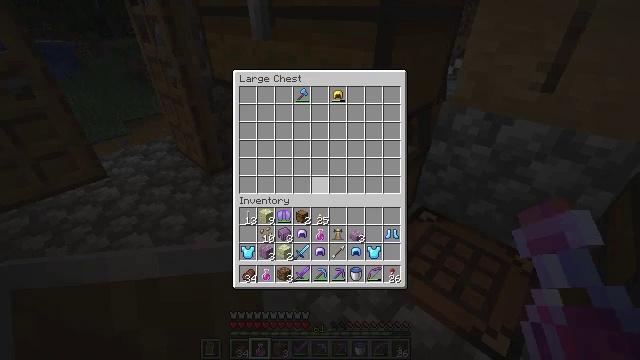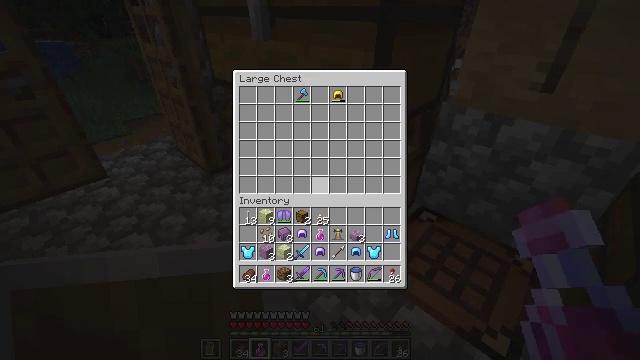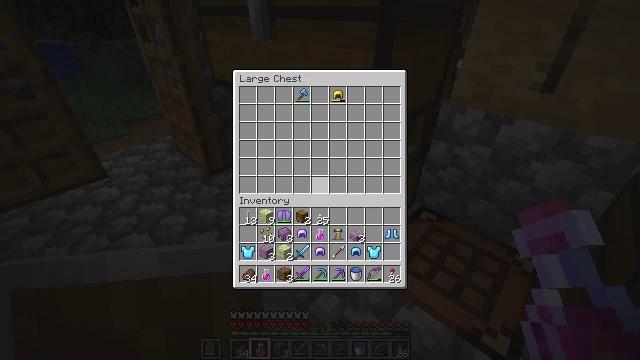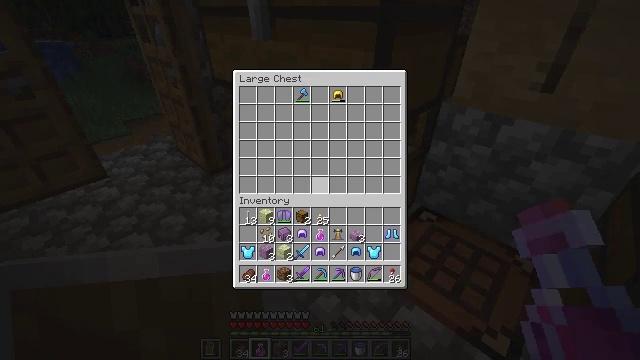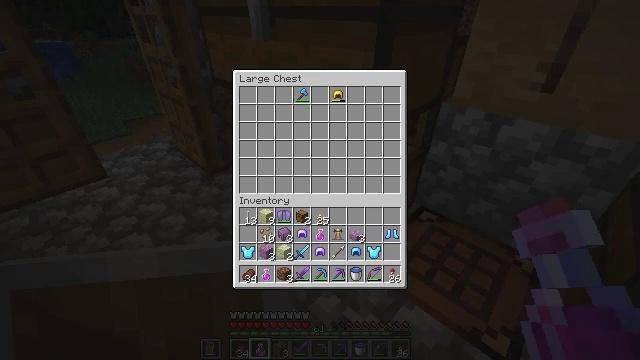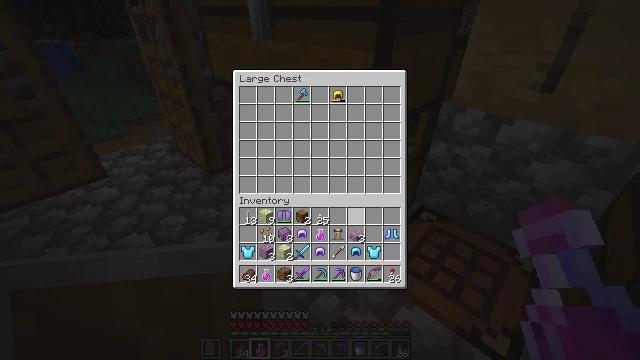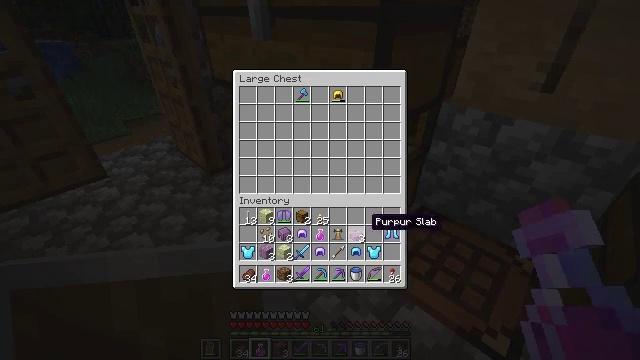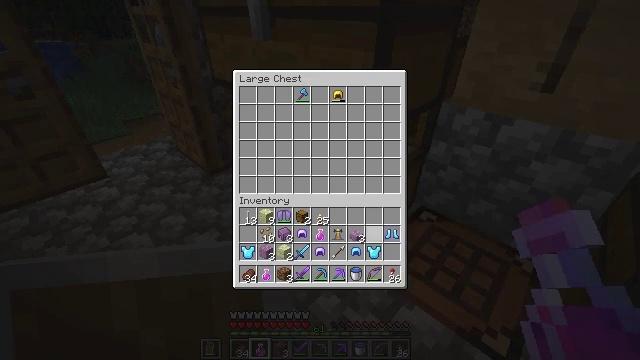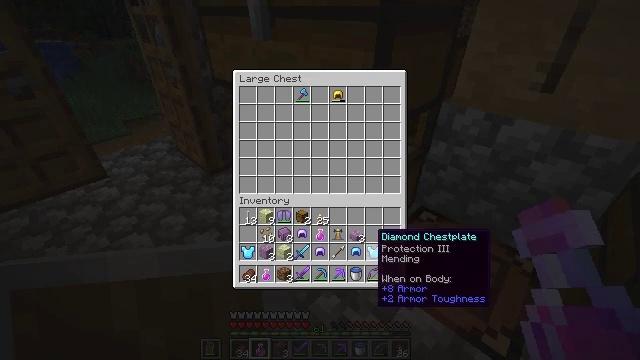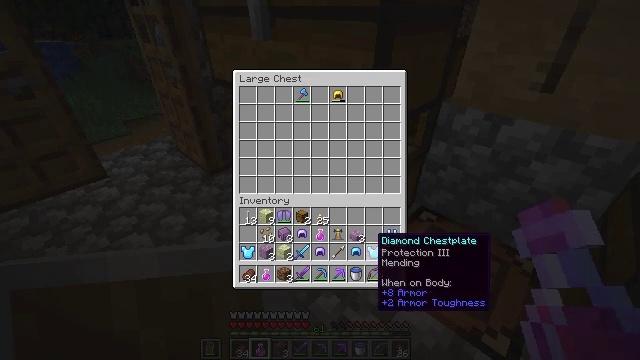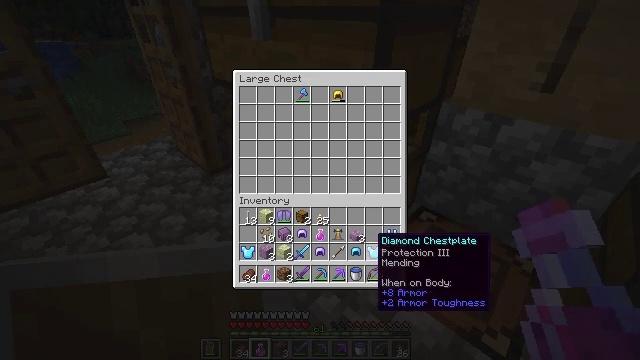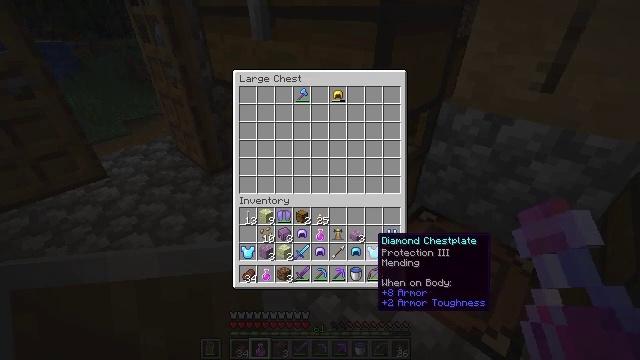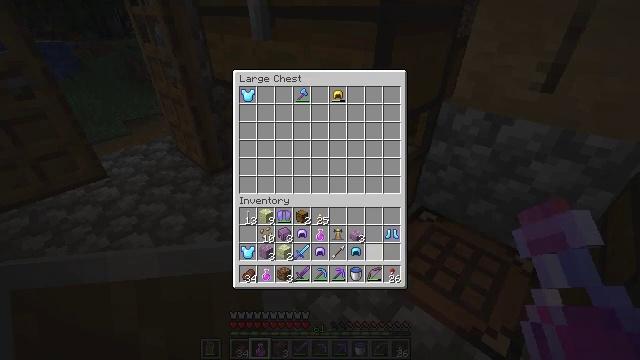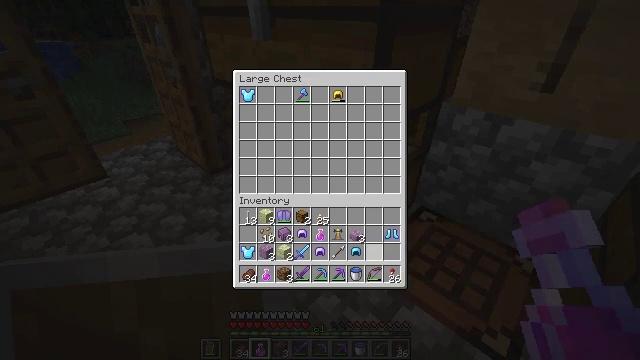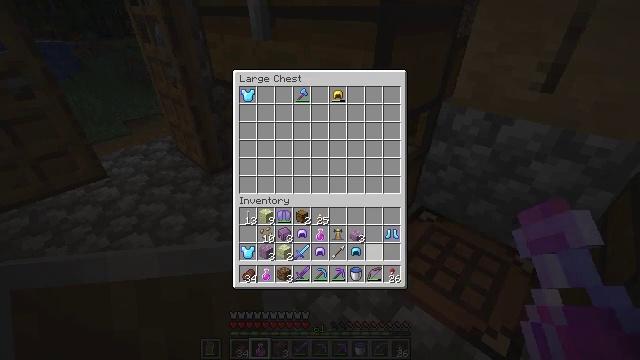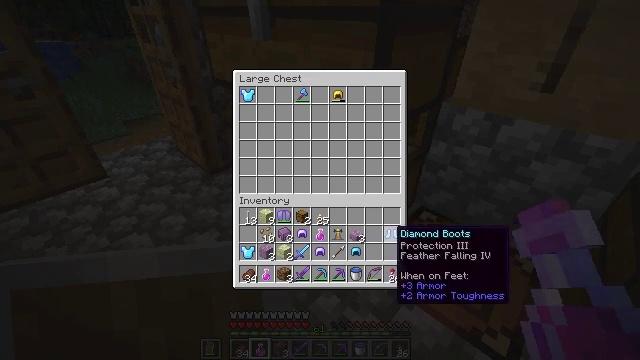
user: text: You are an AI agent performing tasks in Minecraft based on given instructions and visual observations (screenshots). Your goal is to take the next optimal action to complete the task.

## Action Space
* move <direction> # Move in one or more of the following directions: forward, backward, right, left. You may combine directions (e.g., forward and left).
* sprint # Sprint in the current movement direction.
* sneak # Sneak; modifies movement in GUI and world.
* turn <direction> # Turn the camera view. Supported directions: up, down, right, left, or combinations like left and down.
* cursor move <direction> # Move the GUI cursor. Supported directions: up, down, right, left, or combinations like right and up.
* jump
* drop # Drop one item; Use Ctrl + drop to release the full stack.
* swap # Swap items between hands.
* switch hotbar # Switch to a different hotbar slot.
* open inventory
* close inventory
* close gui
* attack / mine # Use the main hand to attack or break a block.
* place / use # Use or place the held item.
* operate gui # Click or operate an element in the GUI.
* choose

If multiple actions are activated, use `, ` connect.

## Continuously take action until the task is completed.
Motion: motion action
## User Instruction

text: Retrieve the shulker box into the inventory.
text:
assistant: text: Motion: no_op
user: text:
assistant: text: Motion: no_op
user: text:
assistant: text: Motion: no_op
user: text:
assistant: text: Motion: sneak, turn right and down
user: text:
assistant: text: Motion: sneak, turn right and down
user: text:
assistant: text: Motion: sneak, turn right and down
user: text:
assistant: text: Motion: sneak, turn down
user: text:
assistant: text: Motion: sneak
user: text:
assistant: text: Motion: sneak
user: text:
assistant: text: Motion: sneak
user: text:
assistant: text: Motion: sneak
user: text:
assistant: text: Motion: sneak, use / place
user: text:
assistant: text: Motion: sneak, use / place
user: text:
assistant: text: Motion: sneak, turn right
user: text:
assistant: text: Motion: sneak, turn right
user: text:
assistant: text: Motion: sneak, turn right
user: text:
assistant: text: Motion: sneak
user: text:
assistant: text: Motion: sneak
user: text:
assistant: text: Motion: sneak, use / place
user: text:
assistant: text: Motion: sneak, use / place
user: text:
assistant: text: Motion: sneak, turn left
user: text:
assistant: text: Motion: sneak
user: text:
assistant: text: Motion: sneak
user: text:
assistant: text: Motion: sneak
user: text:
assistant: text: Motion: sneak, turn right
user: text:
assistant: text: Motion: sneak, use / place
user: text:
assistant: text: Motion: sneak, use / place
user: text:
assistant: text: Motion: sneak, use / place
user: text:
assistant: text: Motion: sneak, turn left
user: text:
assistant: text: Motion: sneak, turn left and down